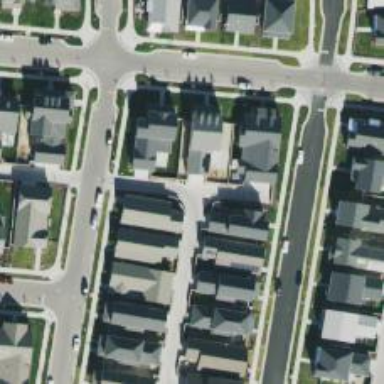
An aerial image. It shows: Alley classified as service road.